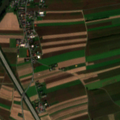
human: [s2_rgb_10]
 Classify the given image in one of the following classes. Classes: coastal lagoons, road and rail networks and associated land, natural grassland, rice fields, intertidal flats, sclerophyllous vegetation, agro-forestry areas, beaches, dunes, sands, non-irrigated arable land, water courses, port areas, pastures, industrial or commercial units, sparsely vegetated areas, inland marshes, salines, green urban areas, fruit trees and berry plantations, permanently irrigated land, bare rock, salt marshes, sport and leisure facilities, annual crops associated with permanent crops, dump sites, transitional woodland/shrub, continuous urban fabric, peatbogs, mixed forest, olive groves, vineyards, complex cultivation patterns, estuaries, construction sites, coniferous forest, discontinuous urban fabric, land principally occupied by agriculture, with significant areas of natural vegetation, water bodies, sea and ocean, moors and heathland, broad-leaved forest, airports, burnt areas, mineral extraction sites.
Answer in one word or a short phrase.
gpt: discontinuous urban fabric, non-irrigated arable land, broad-leaved forest, water courses